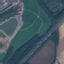
Land use / land cover: Highway